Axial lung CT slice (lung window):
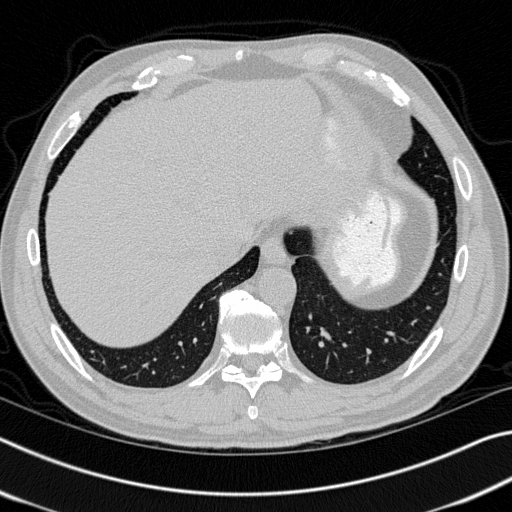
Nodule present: no